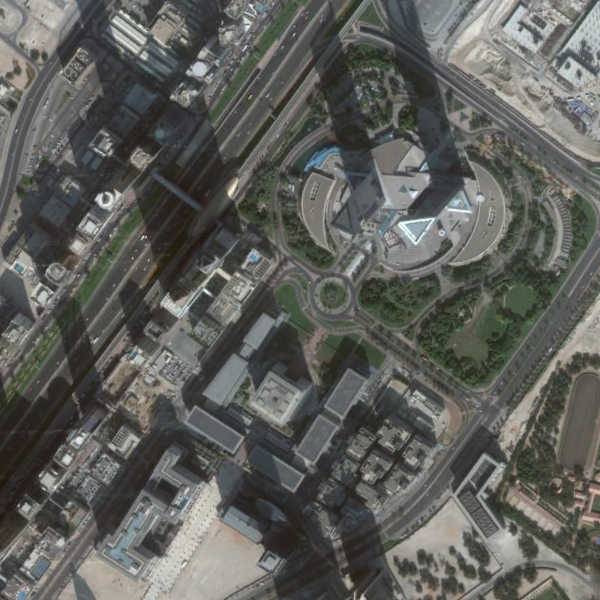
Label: Commercial